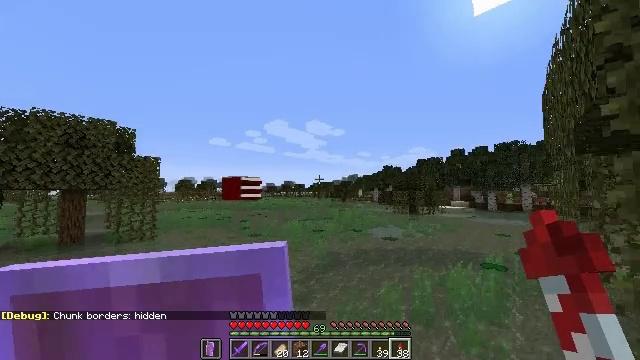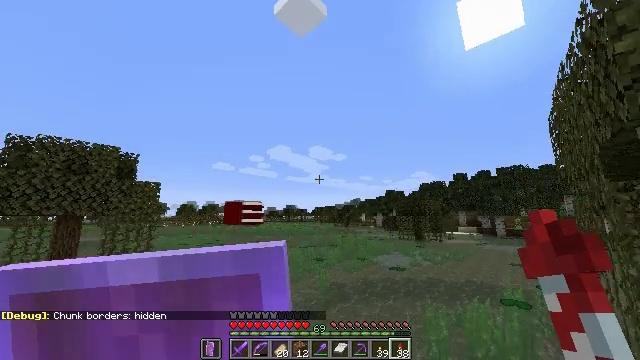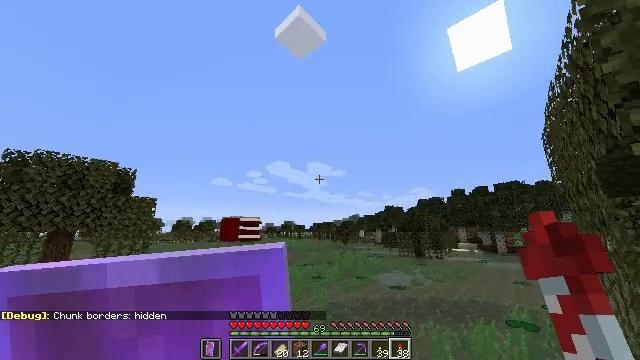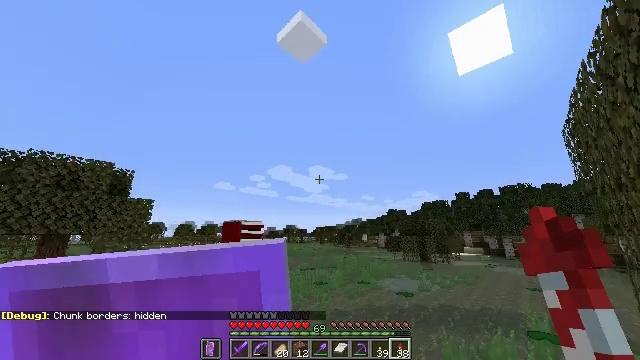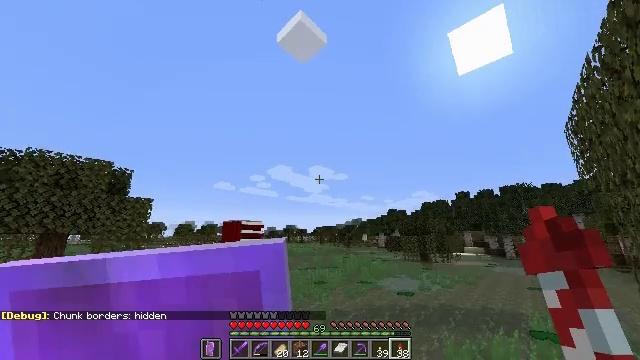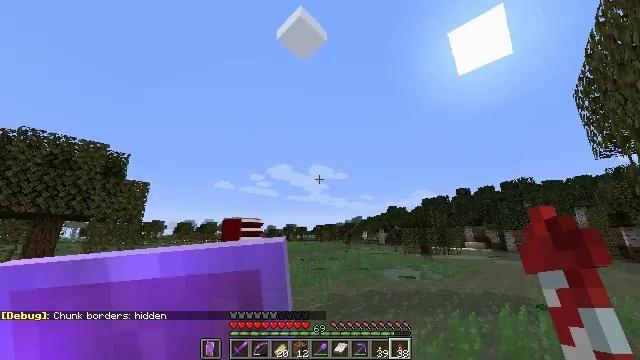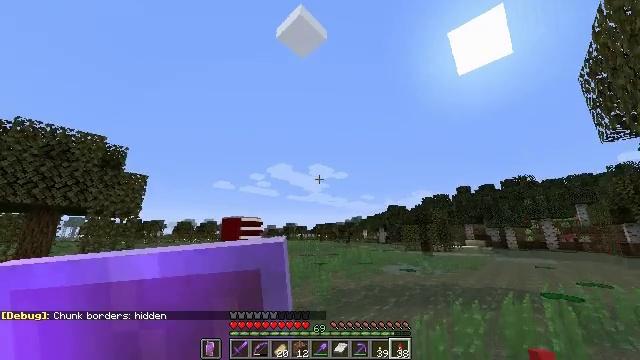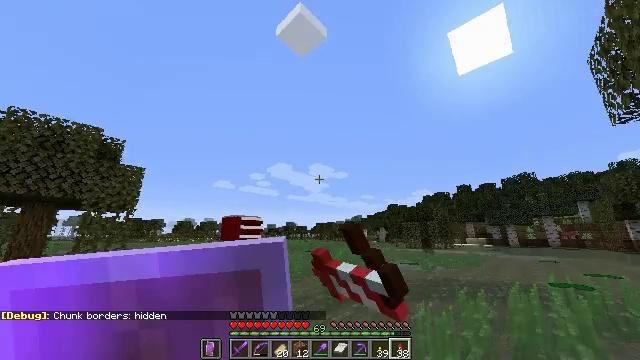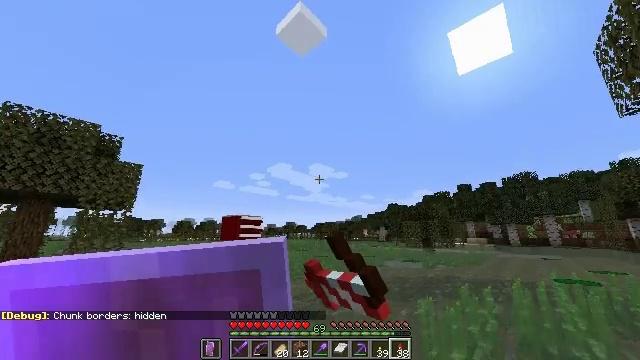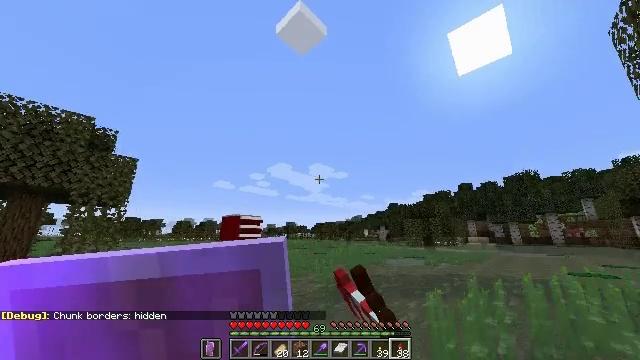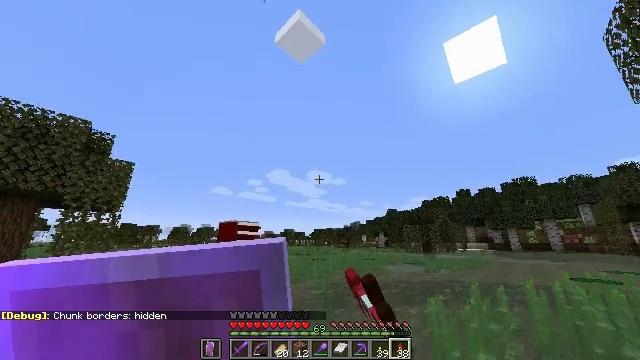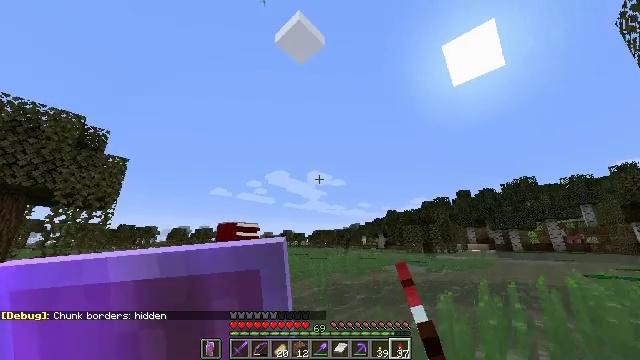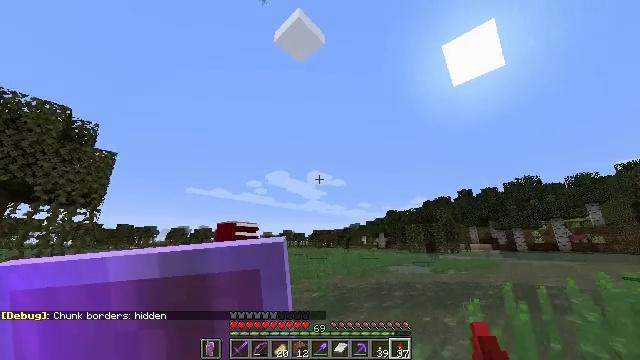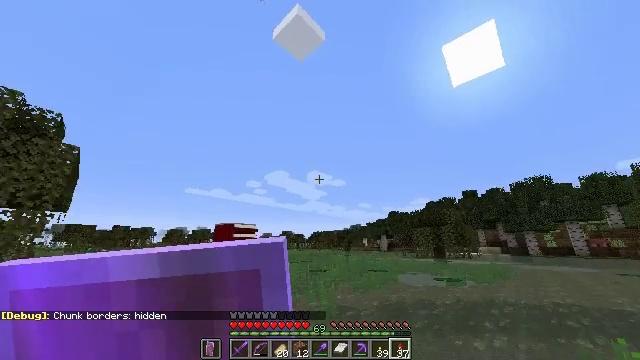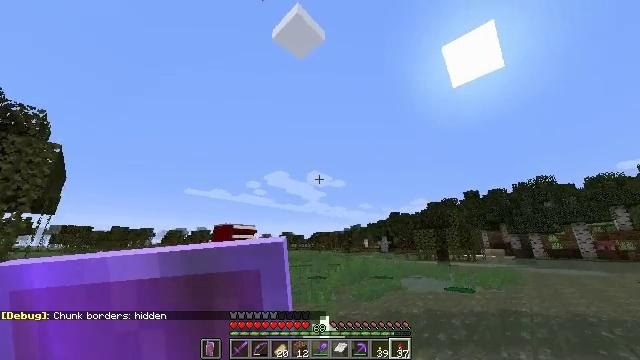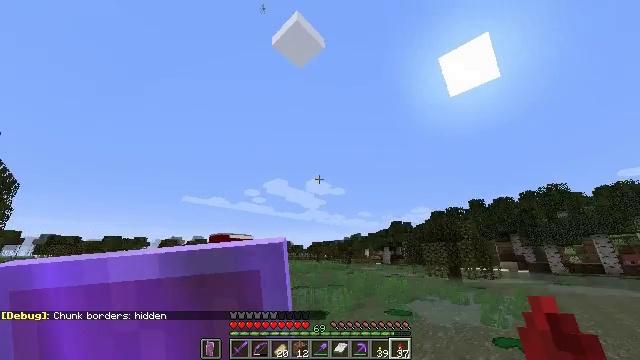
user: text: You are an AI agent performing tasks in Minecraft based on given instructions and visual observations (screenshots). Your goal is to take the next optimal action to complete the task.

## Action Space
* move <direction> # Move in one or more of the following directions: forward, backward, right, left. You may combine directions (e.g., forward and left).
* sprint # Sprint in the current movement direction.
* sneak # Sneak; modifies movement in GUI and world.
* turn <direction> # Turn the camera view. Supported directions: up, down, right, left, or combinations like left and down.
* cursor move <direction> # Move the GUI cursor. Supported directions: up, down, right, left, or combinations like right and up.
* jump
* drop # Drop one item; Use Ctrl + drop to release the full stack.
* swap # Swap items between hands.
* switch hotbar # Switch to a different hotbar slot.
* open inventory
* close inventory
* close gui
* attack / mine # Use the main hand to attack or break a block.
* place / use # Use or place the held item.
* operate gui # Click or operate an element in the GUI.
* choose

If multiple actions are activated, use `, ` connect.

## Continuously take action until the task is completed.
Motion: motion action
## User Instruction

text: craft item air
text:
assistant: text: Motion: move forward, sprint, turn up
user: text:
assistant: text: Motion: move forward, sprint, turn up
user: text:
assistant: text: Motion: move forward, sprint, turn up
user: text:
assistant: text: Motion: move forward, sprint, jump
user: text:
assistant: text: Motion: move forward, sprint, jump
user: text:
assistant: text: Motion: move forward, sprint, use / place, jump
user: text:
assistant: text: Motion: move forward, sprint, use / place, jump
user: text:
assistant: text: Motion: move forward, sprint, use / place, jump
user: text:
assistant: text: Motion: move forward, sprint, use / place, jump
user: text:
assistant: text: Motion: move forward, sprint, turn up, jump
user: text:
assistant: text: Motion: move forward, sprint, jump
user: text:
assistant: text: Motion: move forward, sprint, jump
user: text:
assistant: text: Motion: move forward, sprint, jump
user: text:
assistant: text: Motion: move forward, sprint, jump
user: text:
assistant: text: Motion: move forward, sprint, turn up, jump
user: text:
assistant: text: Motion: move forward, sprint, turn up, jump
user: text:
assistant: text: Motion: move forward, sprint, jump
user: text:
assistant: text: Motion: move forward, sprint, turn right and down, jump
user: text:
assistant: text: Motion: move forward, sprint, turn right and down, jump
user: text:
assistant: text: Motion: move forward, sprint, jump
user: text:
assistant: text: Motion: move forward, sprint, jump
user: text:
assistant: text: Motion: move forward, sprint, jump
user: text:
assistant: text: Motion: move forward, sprint, jump
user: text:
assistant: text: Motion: move forward, sprint, jump
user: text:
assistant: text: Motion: move forward, sprint, jump
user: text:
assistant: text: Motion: move forward, sprint, jump
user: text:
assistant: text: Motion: move forward, sprint, jump
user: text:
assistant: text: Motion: move forward, sprint, turn right and down, jump
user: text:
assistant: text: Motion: move forward, sprint, turn right and down, jump
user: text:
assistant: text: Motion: move forward, sprint, turn left, jump